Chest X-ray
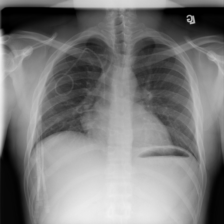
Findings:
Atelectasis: negative
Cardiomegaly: negative
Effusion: negative
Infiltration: negative
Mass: negative
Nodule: negative
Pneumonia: negative
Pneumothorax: negative
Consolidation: negative
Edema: negative
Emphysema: negative
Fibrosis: negative
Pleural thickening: negative
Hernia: negative